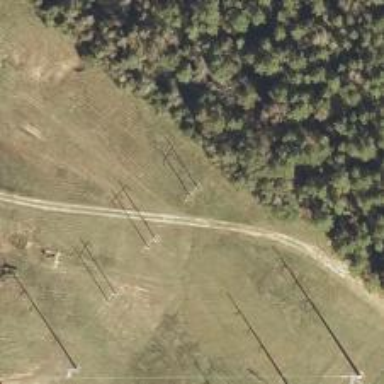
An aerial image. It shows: H-frame power tower design.